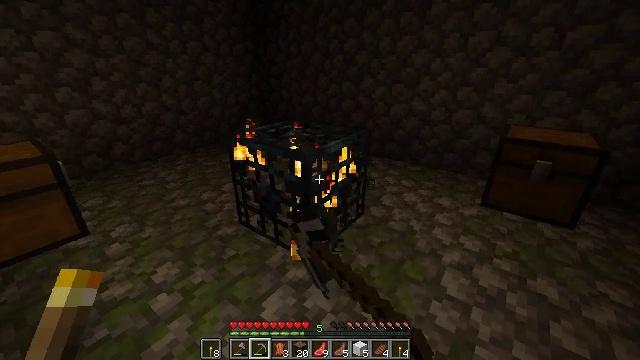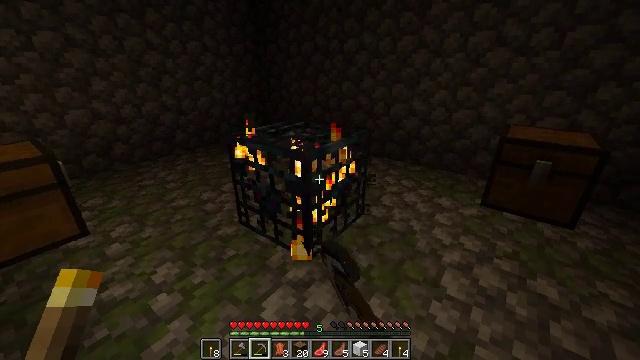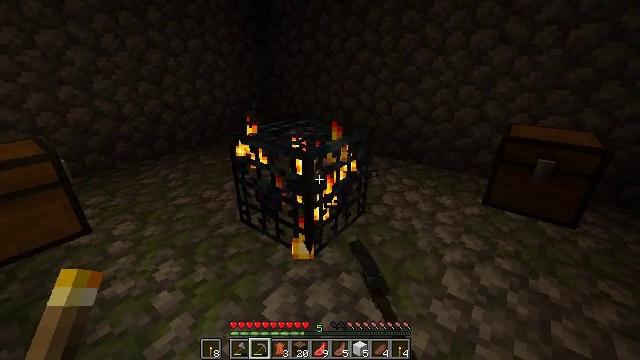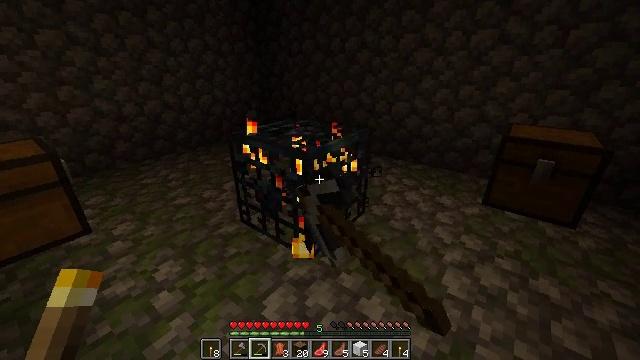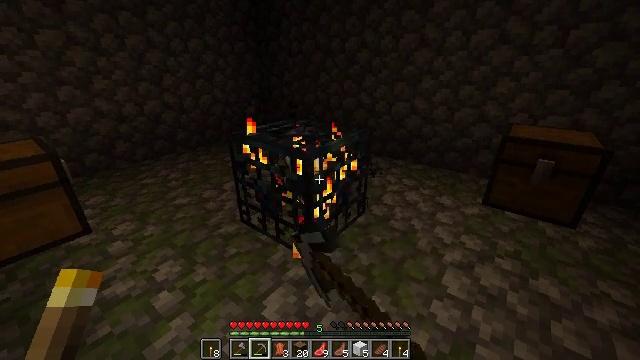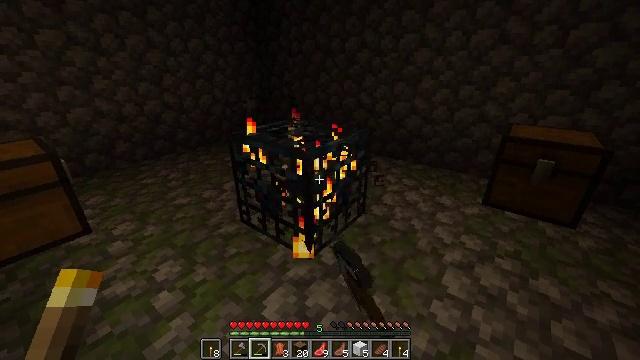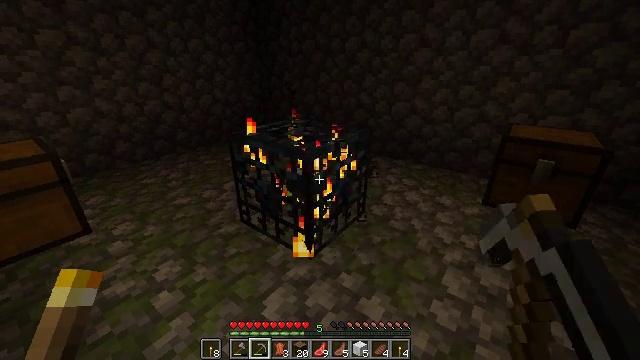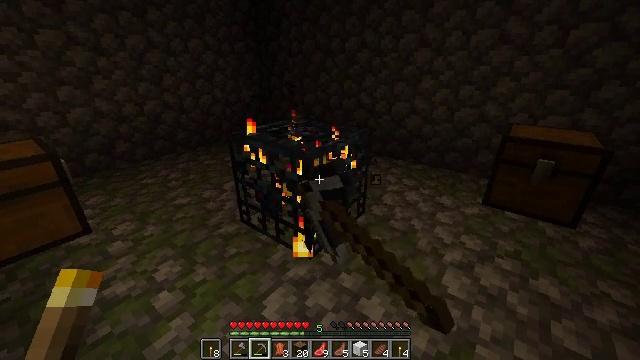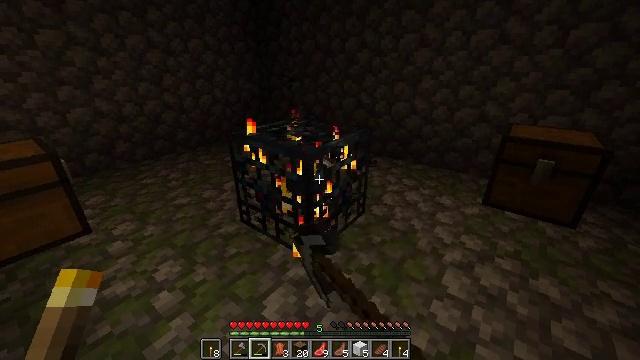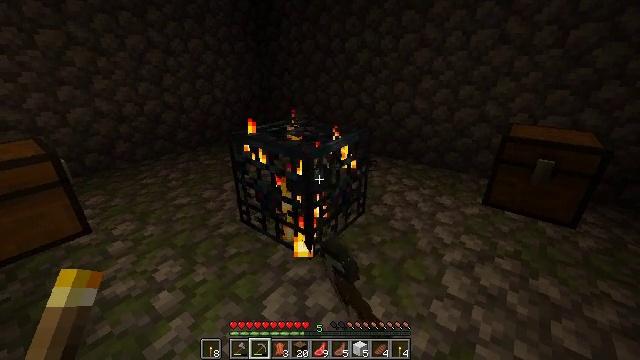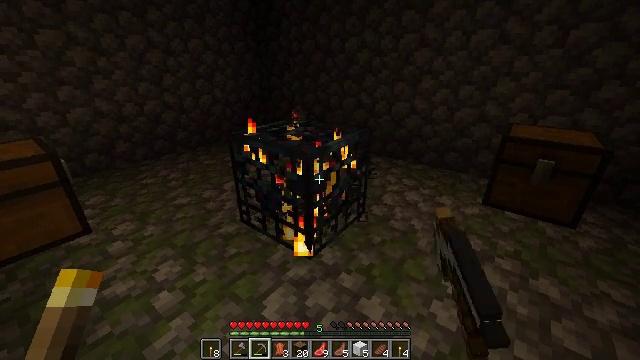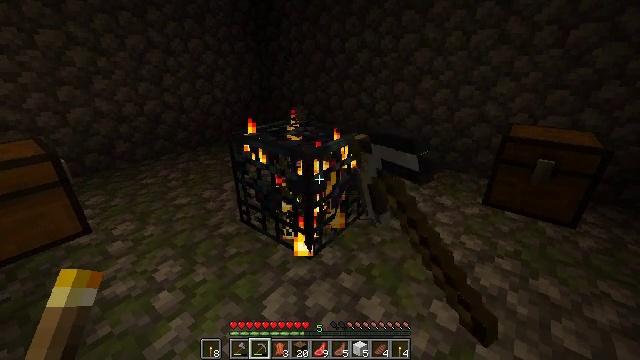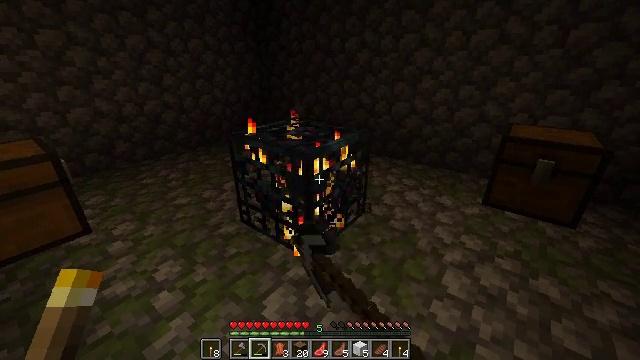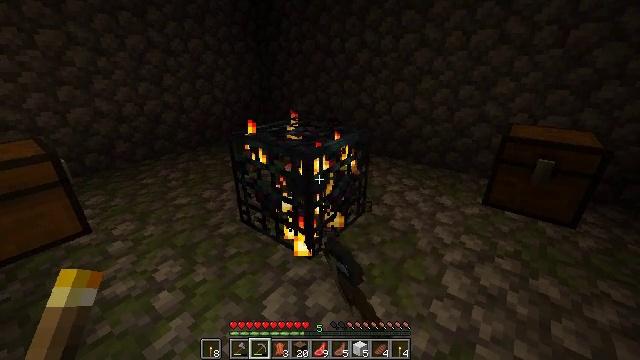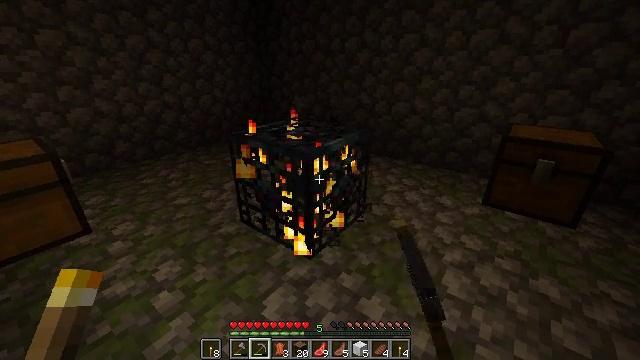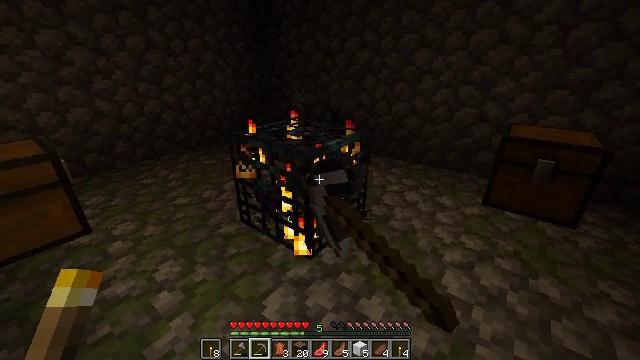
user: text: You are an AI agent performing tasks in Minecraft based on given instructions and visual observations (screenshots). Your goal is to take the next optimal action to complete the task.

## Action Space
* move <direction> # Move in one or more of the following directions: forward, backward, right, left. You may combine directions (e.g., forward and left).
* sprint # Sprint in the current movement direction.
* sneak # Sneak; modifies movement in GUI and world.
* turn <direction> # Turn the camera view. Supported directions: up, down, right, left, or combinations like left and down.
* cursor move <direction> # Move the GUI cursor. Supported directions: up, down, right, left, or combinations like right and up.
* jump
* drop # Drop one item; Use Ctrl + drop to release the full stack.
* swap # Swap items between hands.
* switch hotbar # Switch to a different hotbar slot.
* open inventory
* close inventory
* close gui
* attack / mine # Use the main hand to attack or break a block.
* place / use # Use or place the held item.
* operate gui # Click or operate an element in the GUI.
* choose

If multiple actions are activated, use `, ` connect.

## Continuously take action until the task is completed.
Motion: motion action
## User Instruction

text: Break the mob spawner.
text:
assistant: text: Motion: attack / mine
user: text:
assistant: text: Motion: attack / mine
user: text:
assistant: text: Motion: attack / mine
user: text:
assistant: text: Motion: attack / mine
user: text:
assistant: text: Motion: attack / mine
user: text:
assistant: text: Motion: attack / mine
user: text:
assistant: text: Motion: attack / mine
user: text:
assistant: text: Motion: attack / mine
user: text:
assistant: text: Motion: attack / mine
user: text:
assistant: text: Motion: attack / mine
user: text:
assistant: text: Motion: attack / mine
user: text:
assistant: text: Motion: attack / mine
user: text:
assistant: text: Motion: attack / mine
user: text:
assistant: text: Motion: attack / mine
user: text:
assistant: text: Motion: attack / mine
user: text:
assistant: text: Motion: attack / mine
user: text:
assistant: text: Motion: attack / mine
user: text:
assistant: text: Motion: attack / mine
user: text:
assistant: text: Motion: attack / mine
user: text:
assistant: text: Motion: attack / mine
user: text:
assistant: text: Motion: attack / mine
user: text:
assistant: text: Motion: attack / mine
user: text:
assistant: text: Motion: attack / mine
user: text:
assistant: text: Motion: attack / mine